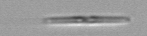
Label: pennate